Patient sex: M
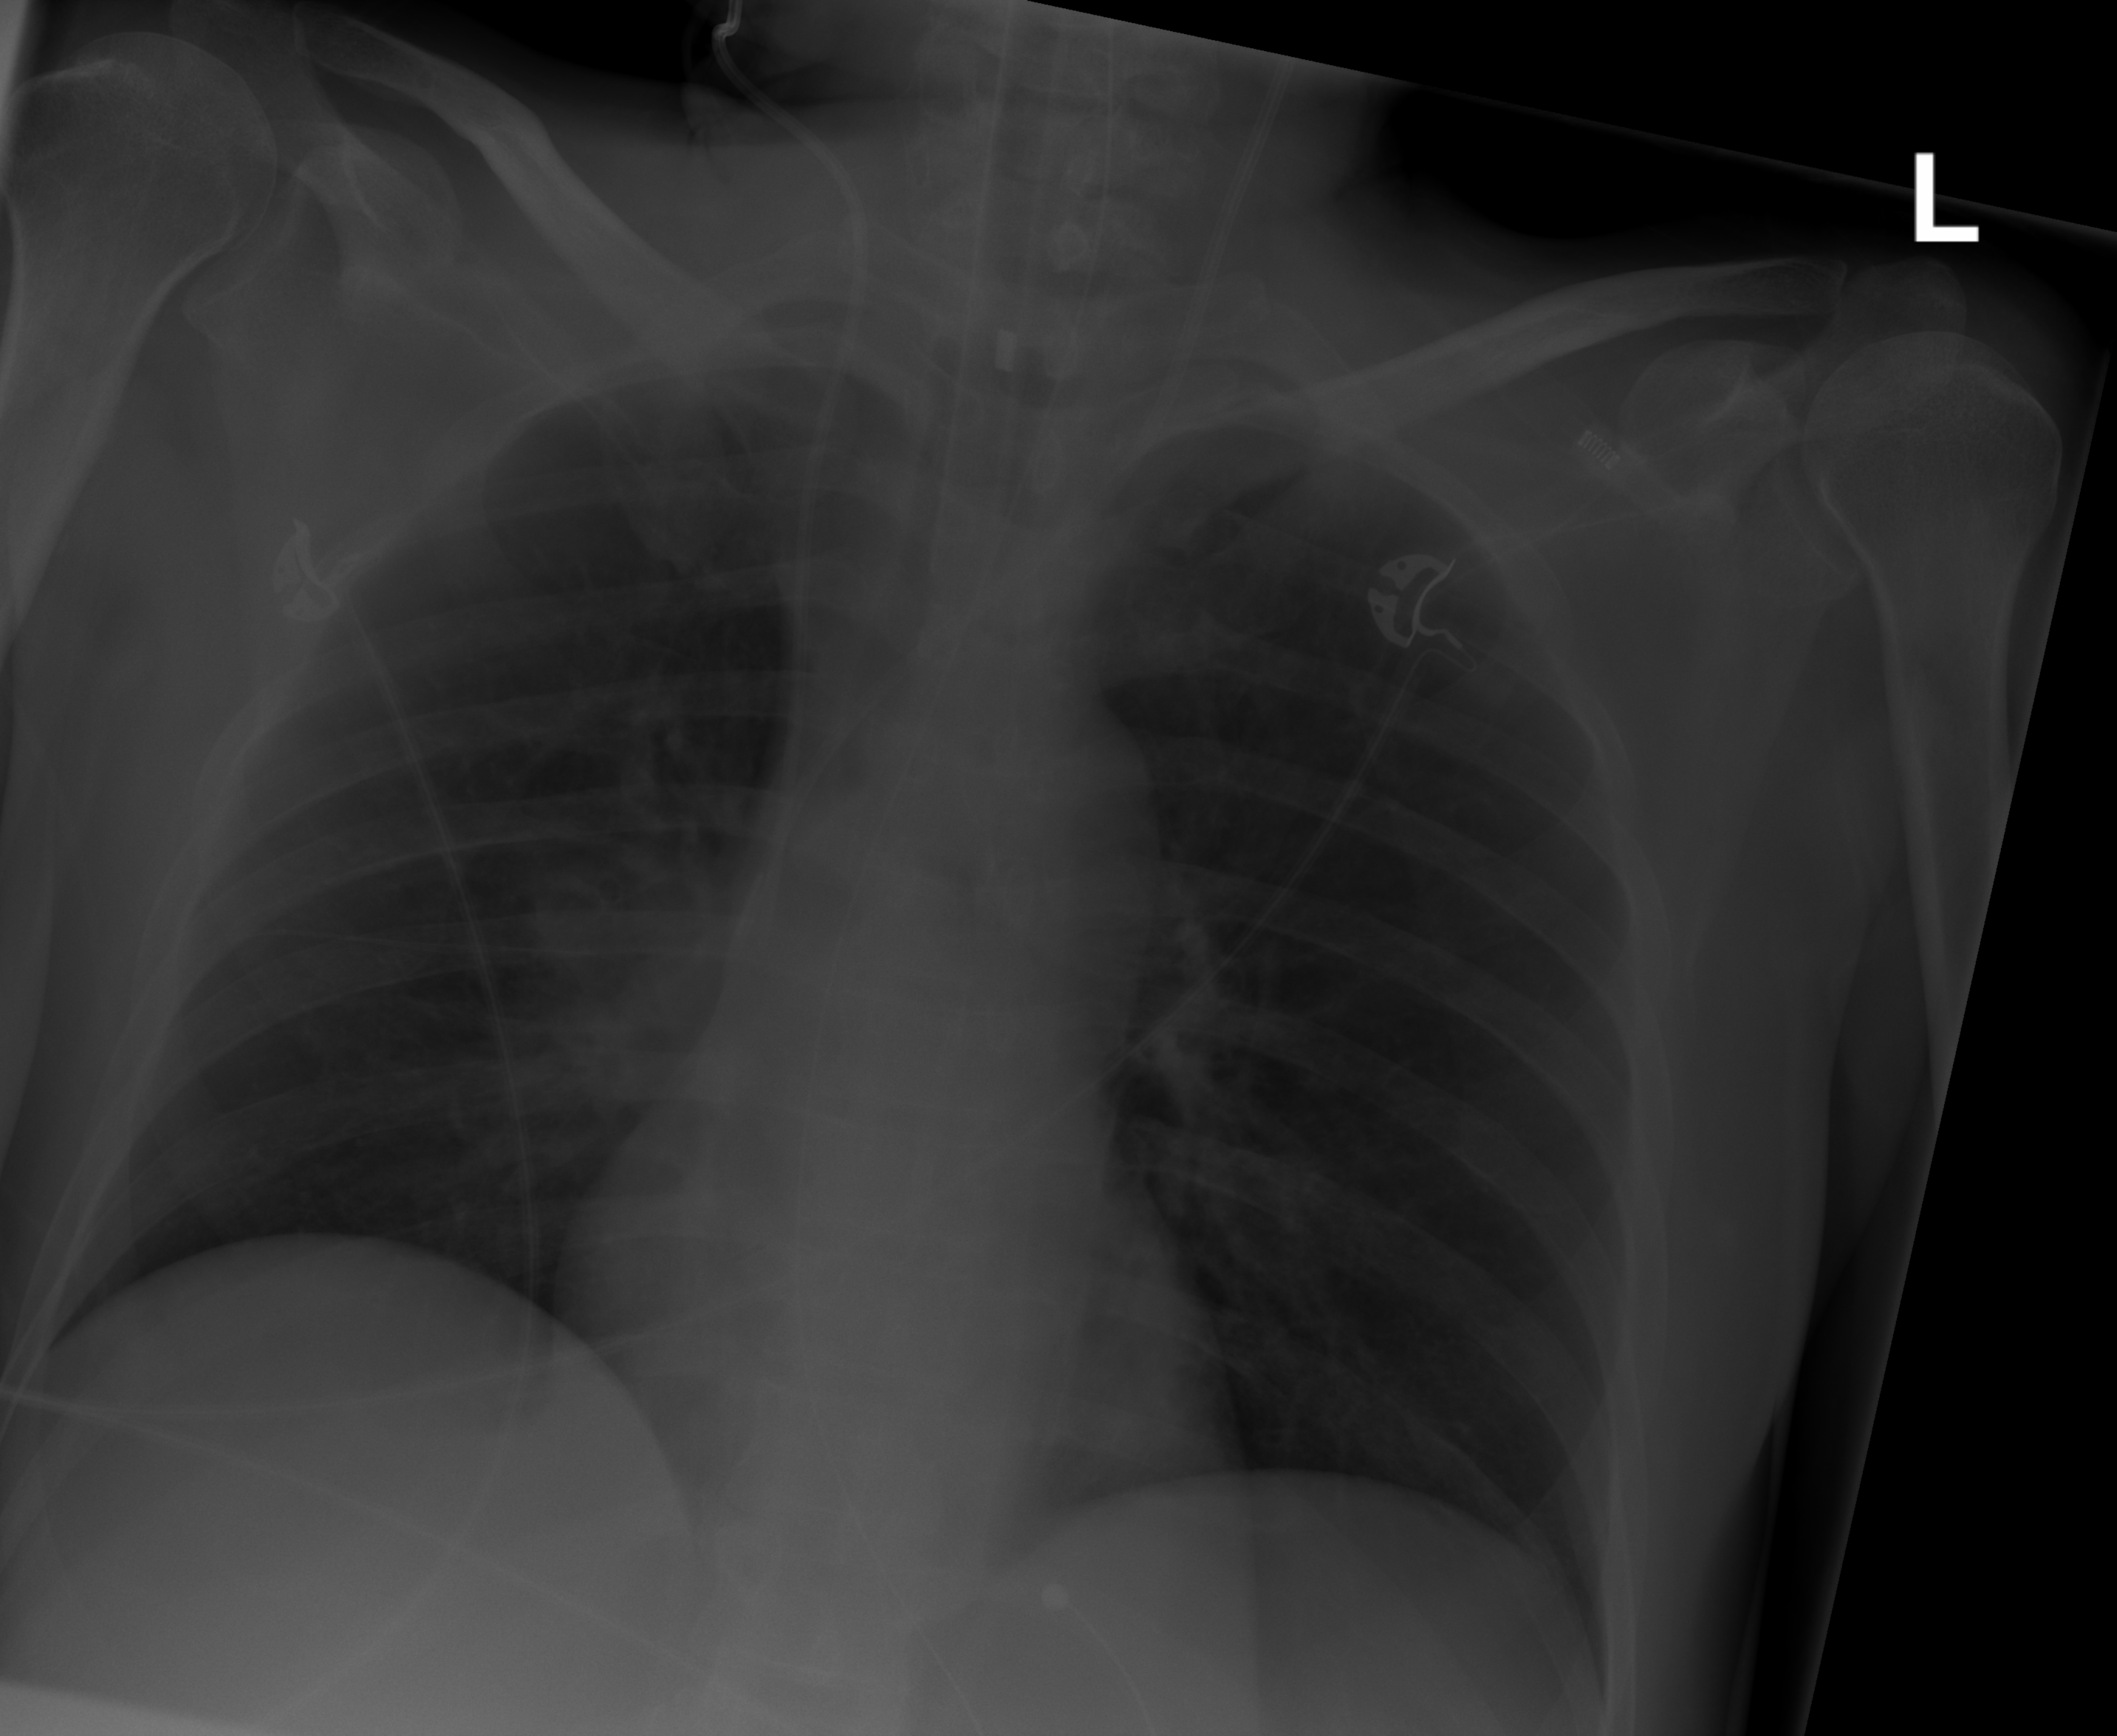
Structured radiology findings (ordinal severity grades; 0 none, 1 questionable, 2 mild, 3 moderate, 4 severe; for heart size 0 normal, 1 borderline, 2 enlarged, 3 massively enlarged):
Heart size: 0
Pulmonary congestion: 0
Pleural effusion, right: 2
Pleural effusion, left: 0
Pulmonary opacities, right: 2
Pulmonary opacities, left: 0
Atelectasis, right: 2
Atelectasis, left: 0